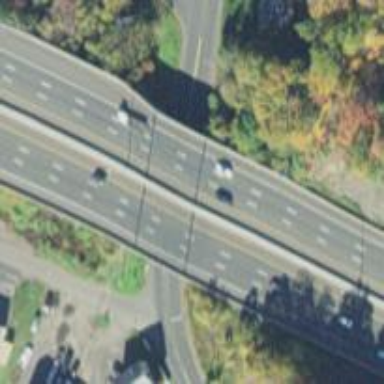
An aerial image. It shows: Bridge over motorway.